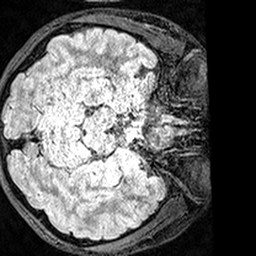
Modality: FLAIR
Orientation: axial
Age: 21
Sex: female
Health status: healthy
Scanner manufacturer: siemens
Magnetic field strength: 3 T
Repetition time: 5 s
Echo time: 0.388 s